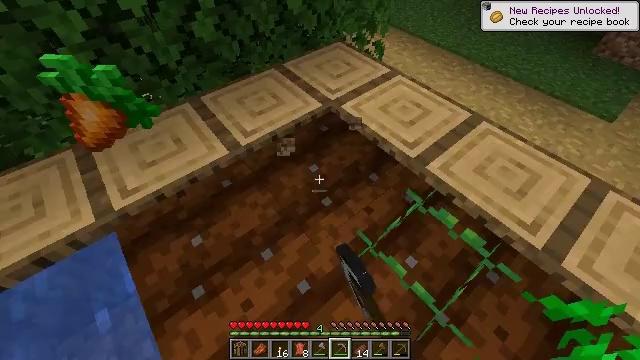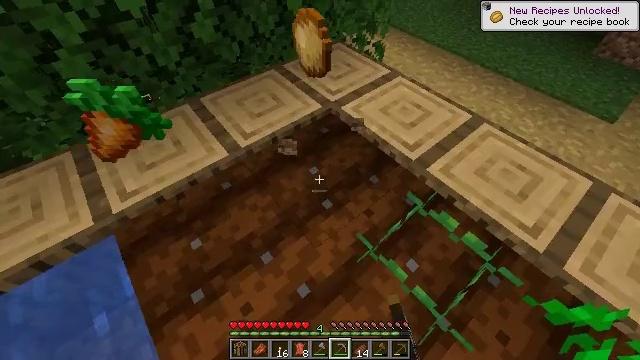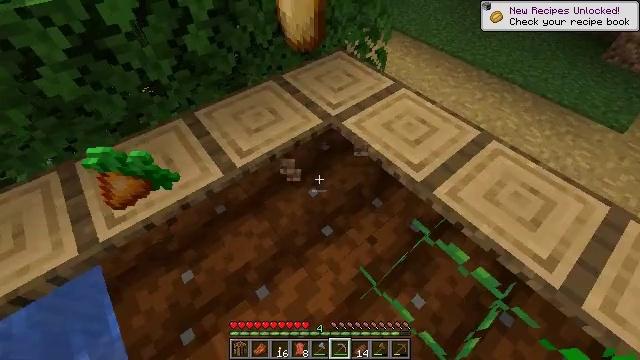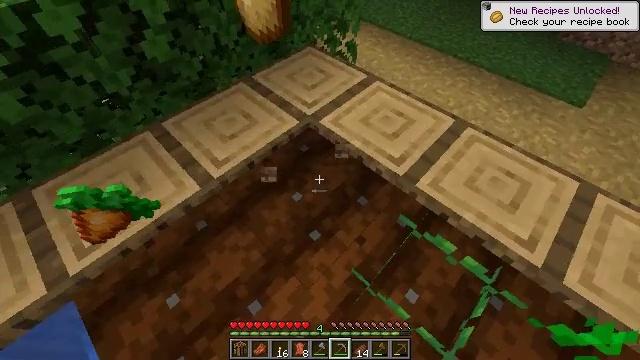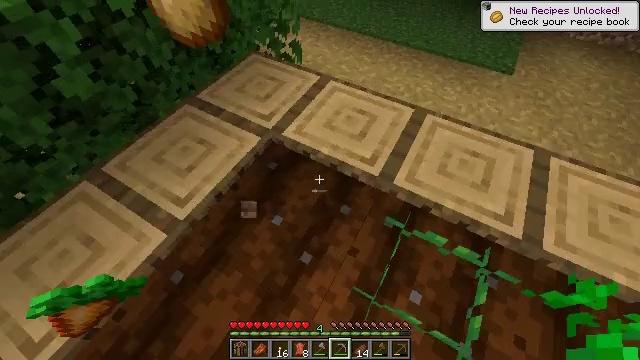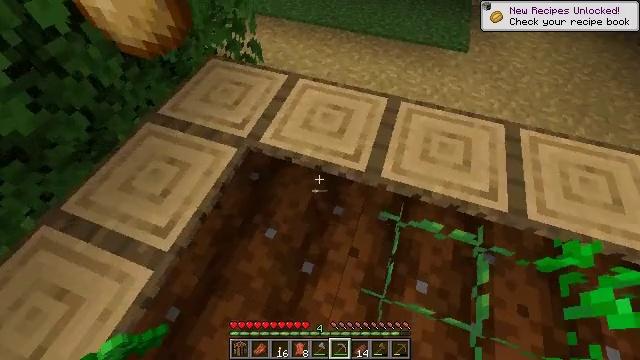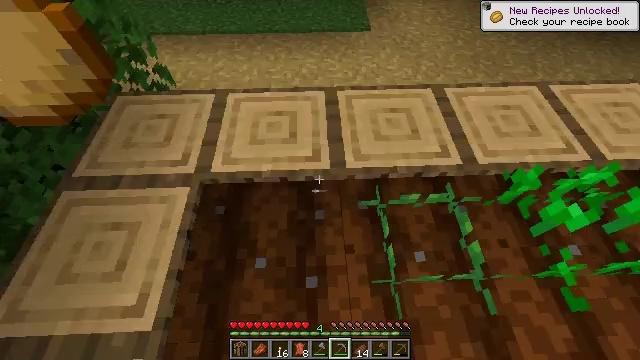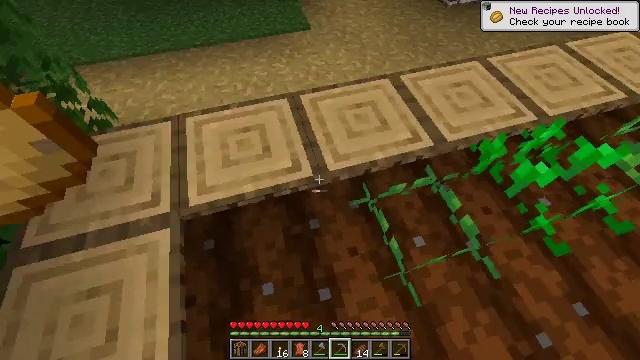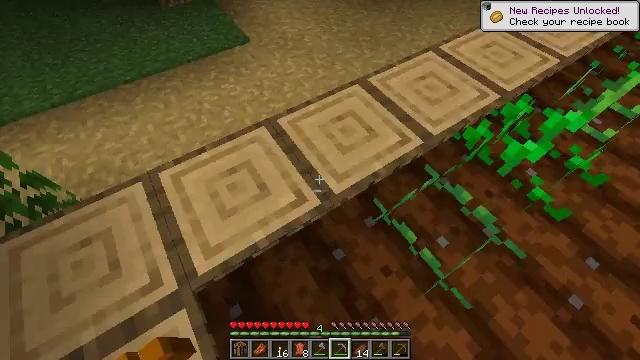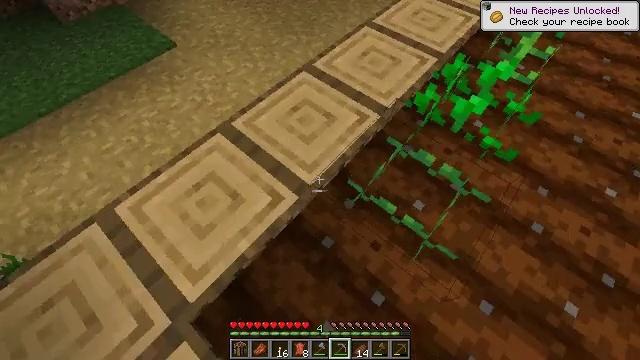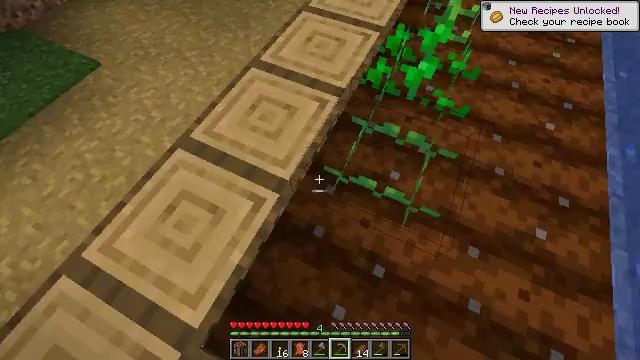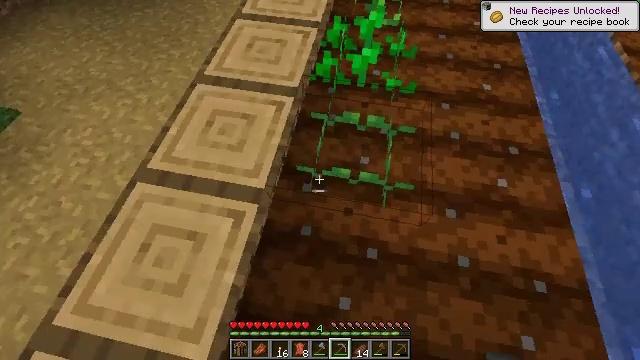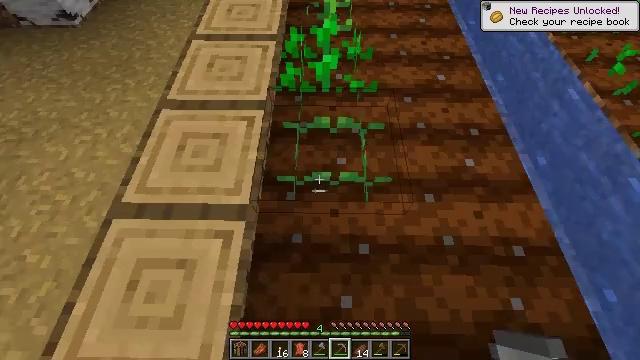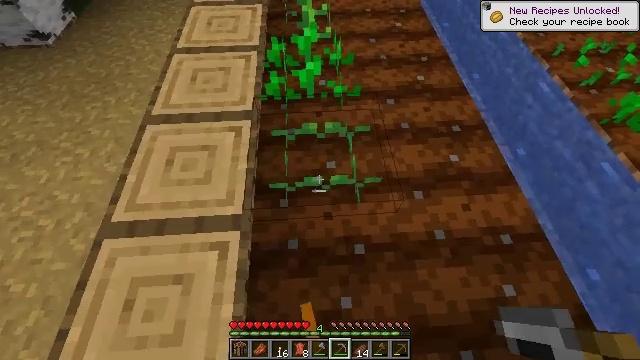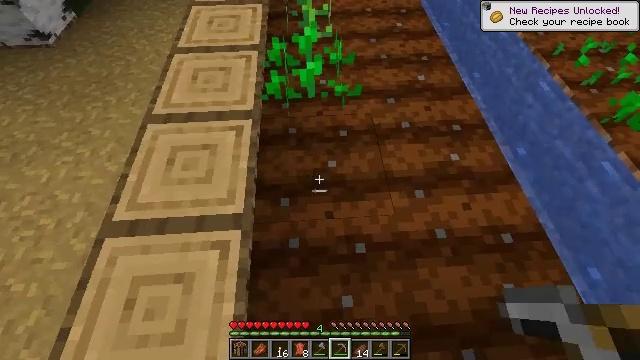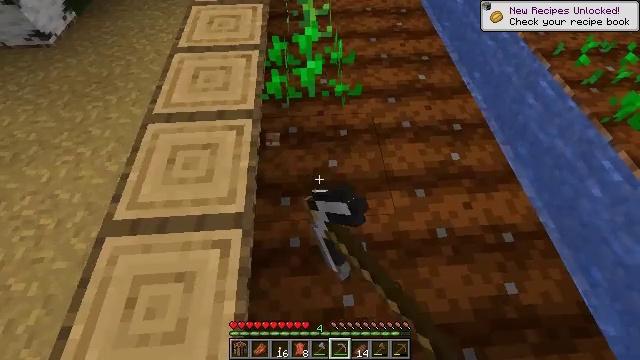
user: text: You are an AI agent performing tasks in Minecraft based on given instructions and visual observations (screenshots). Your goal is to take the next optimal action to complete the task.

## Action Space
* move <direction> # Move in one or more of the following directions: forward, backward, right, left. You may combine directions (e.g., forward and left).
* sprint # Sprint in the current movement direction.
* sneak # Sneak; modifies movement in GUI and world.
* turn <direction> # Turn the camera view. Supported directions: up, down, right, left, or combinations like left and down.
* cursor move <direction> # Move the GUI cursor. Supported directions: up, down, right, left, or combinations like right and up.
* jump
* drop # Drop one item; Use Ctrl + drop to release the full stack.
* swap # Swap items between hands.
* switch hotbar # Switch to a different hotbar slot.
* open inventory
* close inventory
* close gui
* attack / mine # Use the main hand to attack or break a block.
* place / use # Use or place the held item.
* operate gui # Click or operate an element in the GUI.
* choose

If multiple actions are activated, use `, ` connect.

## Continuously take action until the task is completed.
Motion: motion action
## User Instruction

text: Mine the fully grown carrots.
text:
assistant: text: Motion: move forward
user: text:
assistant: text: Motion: move forward
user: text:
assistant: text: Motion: move forward and move left, turn right and down
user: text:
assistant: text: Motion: move forward and move left, turn right and down
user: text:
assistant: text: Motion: move forward and move left, turn right and down
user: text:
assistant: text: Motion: move forward and move left, turn right
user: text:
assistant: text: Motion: move forward and move left, turn right
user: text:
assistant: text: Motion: move forward and move left, turn right
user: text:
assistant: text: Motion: turn right and down
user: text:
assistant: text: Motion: turn right and down
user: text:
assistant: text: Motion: turn right
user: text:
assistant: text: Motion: turn right and up
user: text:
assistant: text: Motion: turn right and up
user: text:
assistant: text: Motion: attack / mine
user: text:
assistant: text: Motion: attack / mine
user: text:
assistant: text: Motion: attack / mine
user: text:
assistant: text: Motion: attack / mine
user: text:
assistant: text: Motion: no_op
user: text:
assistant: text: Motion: no_op